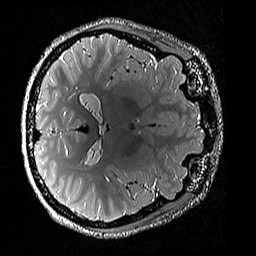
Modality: T2w
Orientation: axial
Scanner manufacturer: siemens
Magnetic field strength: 3 T
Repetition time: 3.2 s
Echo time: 0.428 s